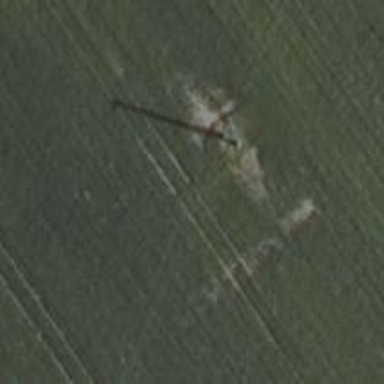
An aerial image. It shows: Power pole.